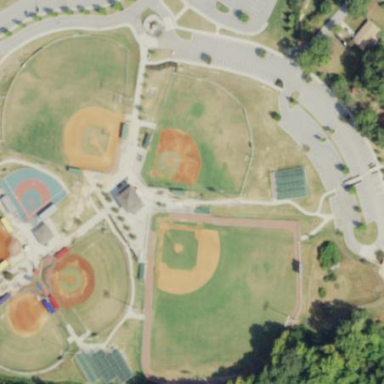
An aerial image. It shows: Baseball pitch for leisure and sports activities.